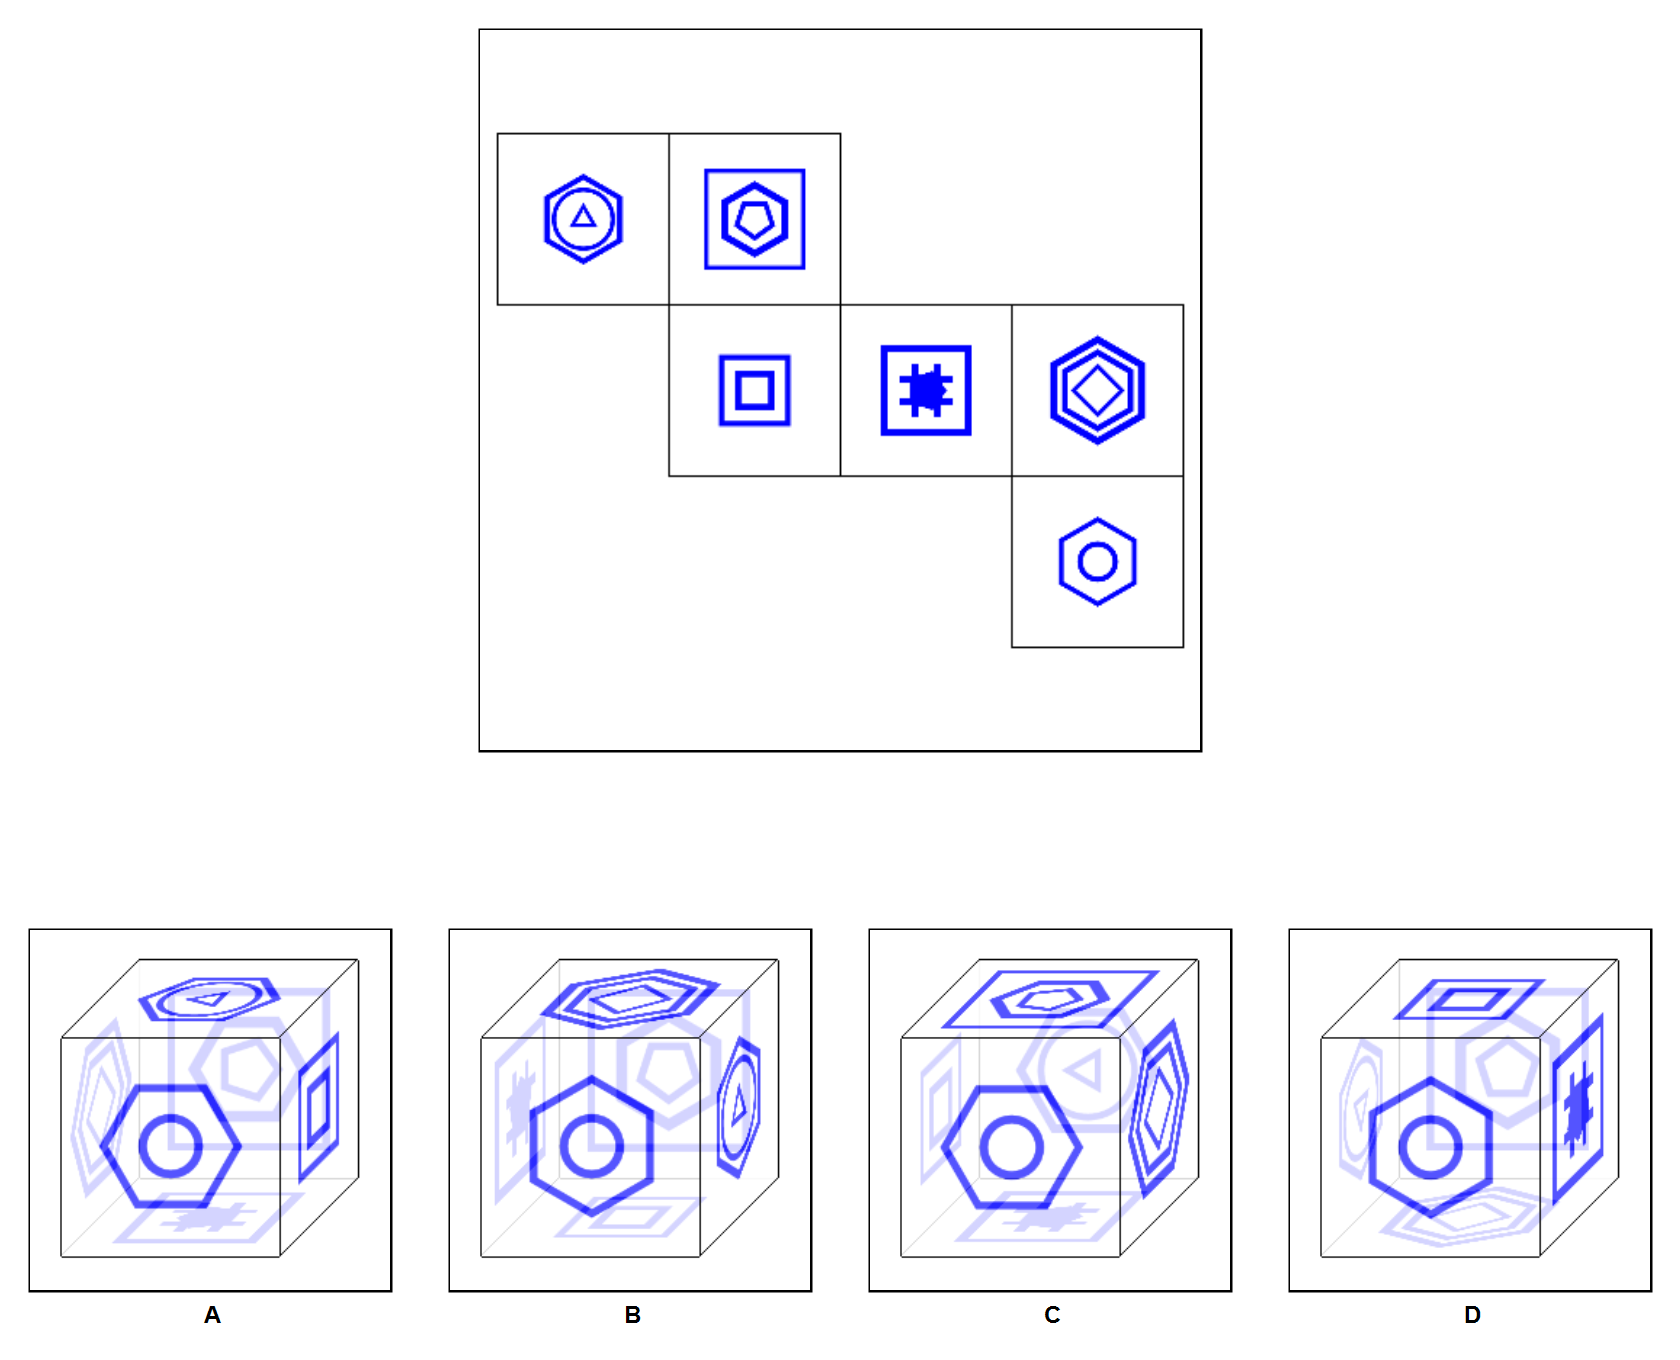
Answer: C